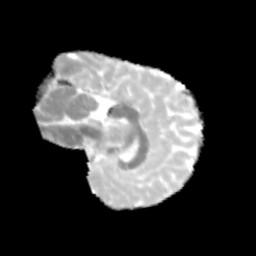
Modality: MD
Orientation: sagittal
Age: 12
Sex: female
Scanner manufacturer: siemens
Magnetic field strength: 3 T
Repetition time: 3.8 s
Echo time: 0.07 s